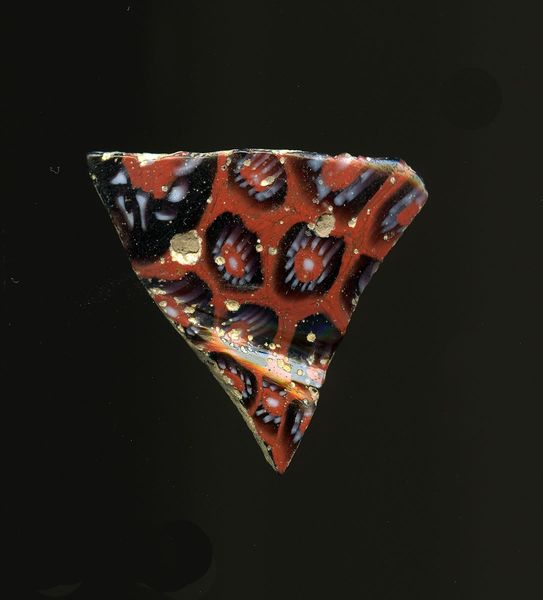
Titel: Fragment eines Gefäßes
Standort: Hamburg
Institution: Museum für Kunst und Gewerbe Hamburg
Schlagwörter: blau, glas, schmuck, schwarz, rund, antike, technik, fragment, kaiserzeit, rostrot, dreieckig, aufbewahrung, scherbe, blumenornamente, schankgeschirr, gefäß, behälter, frühe kaiserzeit, prinzipat, römische, millefiori, mittlere, späte, rot, flecken, dreieck, leopard, brüchig, unscharf, geschier, scherbe7